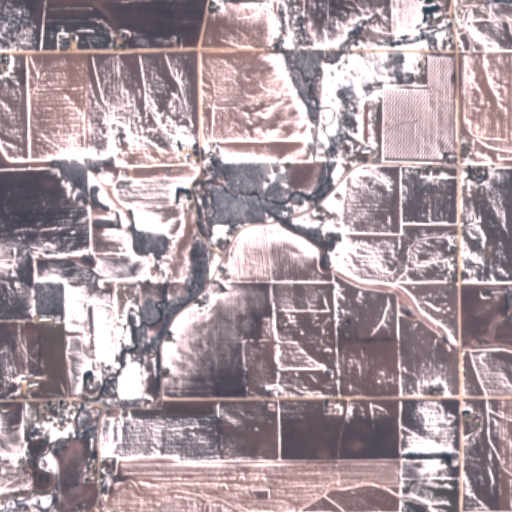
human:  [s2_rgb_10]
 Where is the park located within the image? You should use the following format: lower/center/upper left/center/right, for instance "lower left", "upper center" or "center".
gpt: The park is located in the lower left of the image.
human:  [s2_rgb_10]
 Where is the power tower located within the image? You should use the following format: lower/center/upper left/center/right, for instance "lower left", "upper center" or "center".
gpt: The power tower is located in the upper right of the image.
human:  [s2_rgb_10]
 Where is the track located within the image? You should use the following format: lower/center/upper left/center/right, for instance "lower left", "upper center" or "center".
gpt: There is no track in the image.